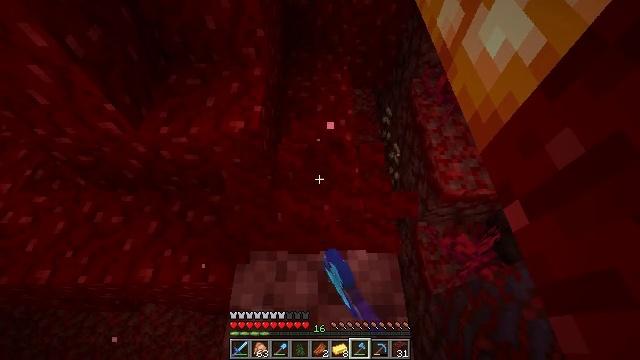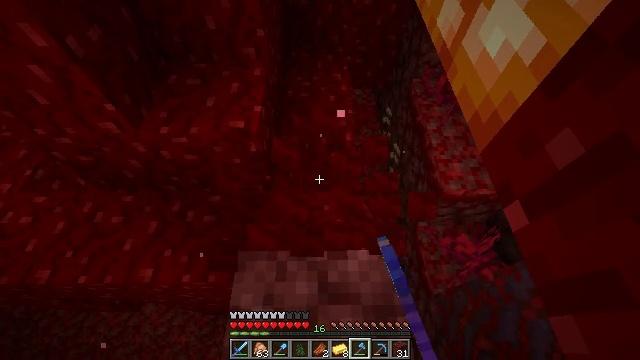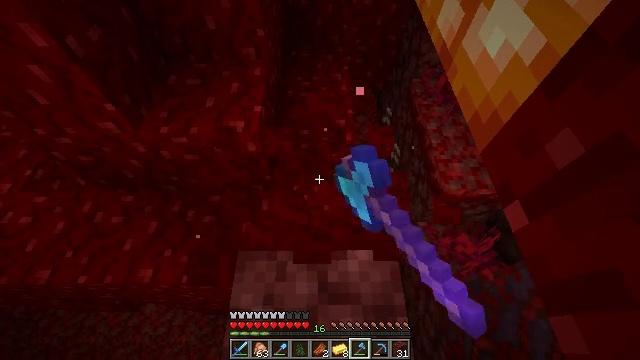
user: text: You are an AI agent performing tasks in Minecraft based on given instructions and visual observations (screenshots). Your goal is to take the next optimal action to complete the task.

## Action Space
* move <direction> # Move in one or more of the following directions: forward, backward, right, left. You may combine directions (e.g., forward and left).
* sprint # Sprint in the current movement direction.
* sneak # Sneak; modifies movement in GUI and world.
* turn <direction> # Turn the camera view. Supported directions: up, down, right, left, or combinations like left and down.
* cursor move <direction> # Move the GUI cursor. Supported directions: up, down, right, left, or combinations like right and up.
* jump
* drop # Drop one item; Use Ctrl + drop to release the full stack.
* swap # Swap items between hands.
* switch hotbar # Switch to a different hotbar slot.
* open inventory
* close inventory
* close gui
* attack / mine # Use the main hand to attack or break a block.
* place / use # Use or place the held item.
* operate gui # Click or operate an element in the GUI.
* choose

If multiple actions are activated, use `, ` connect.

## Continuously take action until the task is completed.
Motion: motion action
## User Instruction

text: Collect the nether wart block for decoration.
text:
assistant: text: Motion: attack / mine
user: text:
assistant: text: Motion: attack / mine
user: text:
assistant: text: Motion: attack / mine